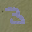
Label: 3